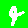
Digit: 4